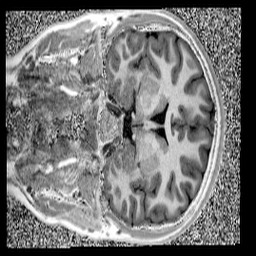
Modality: UNIT1
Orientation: coronal
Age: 12
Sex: male
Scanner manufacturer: siemens
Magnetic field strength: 3 T
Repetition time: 4 s
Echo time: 0.00299 s